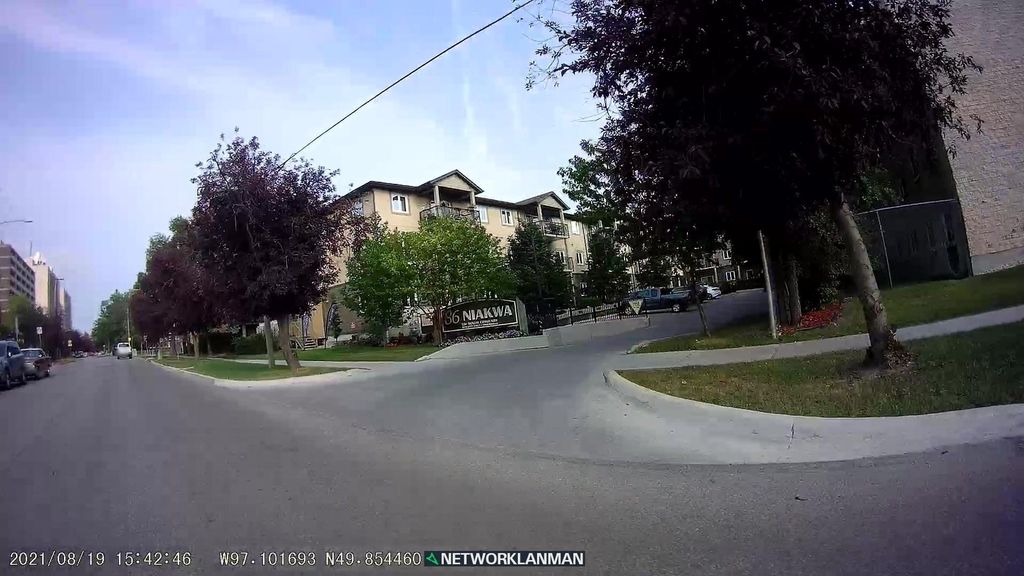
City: winnipeg